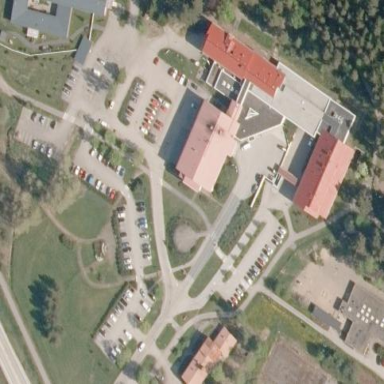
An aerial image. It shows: Healthcare facility identified as hospital.